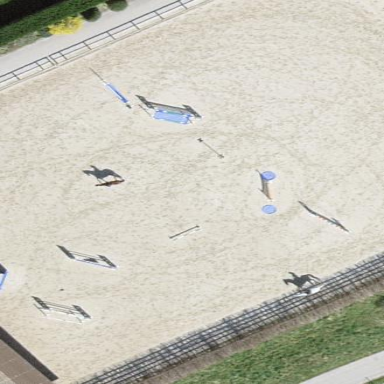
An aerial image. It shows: Equestrian pitch used for leisure and sports activities.